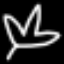
Label: leaf